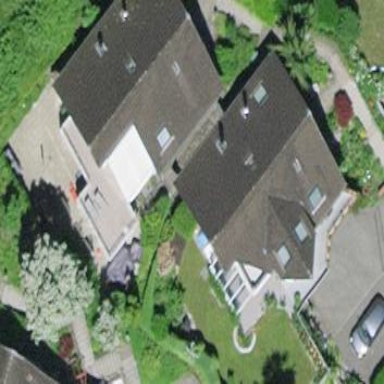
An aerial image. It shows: Simple house.